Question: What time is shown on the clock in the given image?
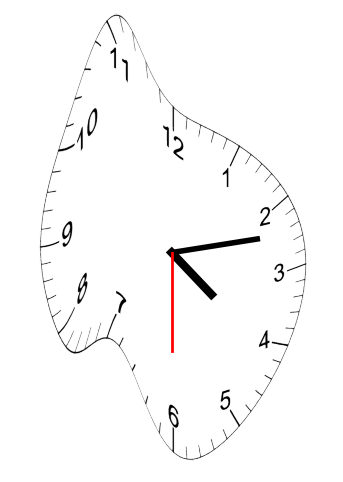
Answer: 04:12:30